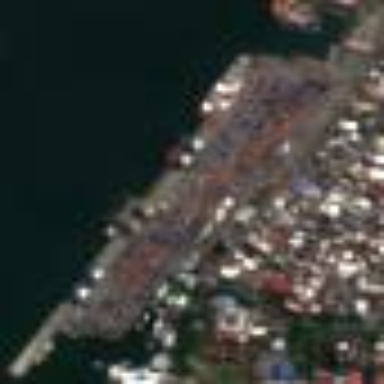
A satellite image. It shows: Industrial area serving as port harbour.